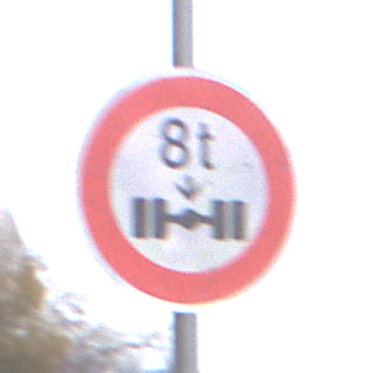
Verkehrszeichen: TatsaechlicheAchslast
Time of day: MorningAfternoon
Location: Outdoor (Nature)
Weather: Overcast
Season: NotSpecified
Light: Natural